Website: home-depot
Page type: cross-sells
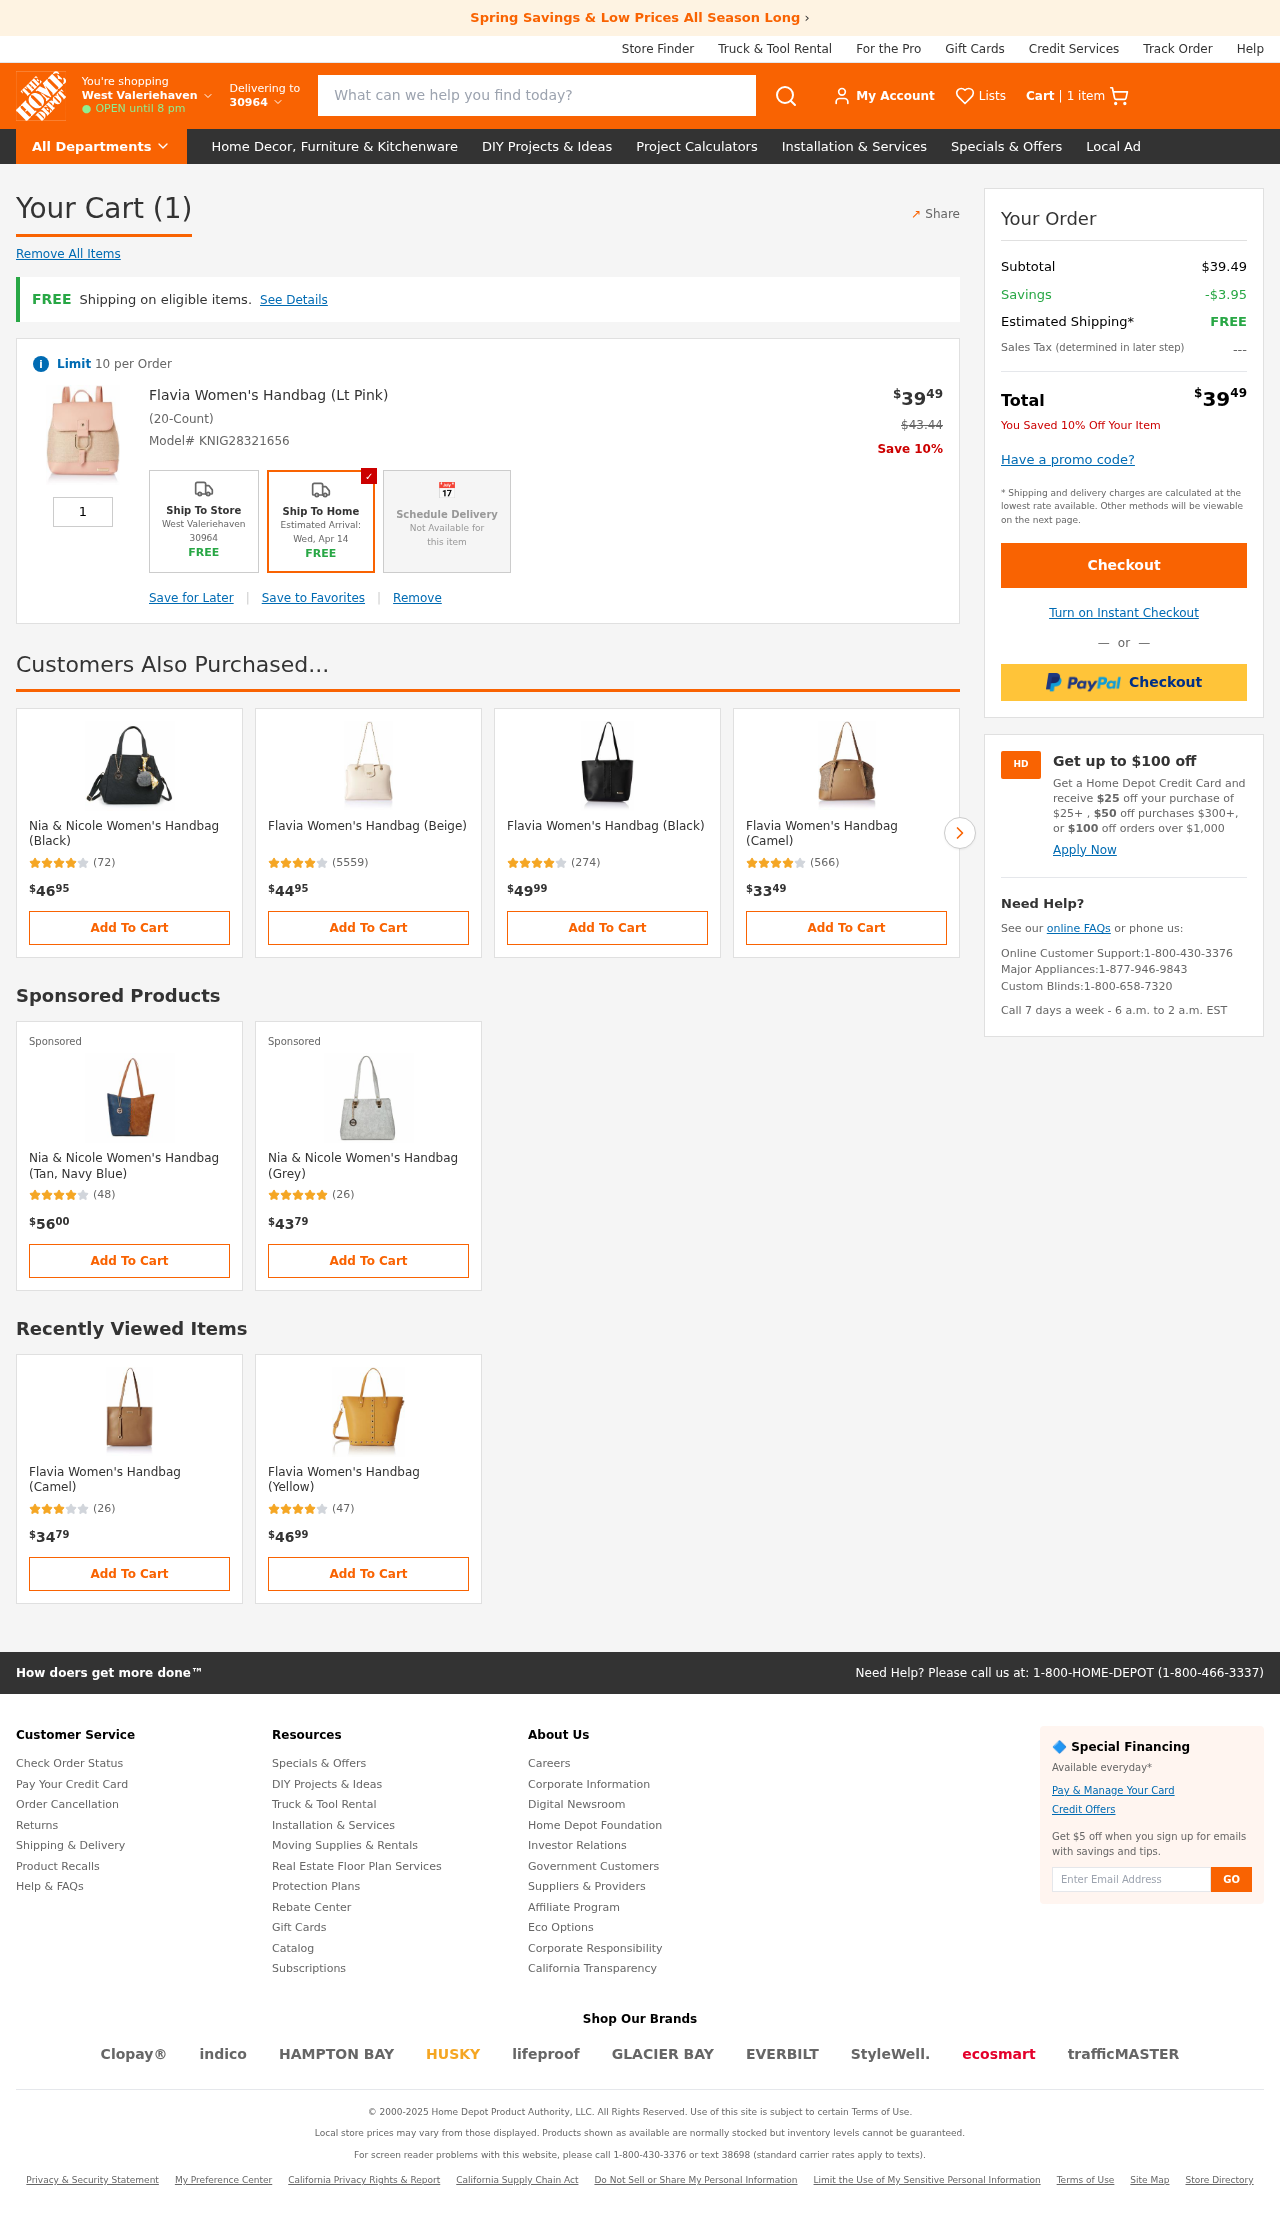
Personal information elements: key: PII_LOCATION1_CITY
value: West Valeriehaven
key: PII_POSTCODE
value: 30964
Product elements: key: PRODUCT1_NAME
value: Flavia Women's Handbag (Lt Pink)
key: PRODUCT1_PRICE
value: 39.49
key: PRODUCT1_QUANTITY
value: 1
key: PRODUCT1_ORIGINAL_PRICE
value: $43.44
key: PRODUCT2_NAME
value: Nia & Nicole Women's Handbag (Black)
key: PRODUCT2_NUM_RATINGS
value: (72)
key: PRODUCT2_PRICE
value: $4695
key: PRODUCT3_NAME
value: Flavia Women's Handbag (Beige)
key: PRODUCT3_NUM_RATINGS
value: (5559)
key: PRODUCT3_PRICE
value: $4495
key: PRODUCT4_NAME
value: Flavia Women's Handbag (Black)
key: PRODUCT4_NUM_RATINGS
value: (274)
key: PRODUCT4_PRICE
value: $4999
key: PRODUCT5_NAME
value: Flavia Women's Handbag (Camel)
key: PRODUCT5_NUM_RATINGS
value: (566)
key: PRODUCT5_PRICE
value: $3349
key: PRODUCT6_NAME
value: Nia & Nicole Women's Handbag (Tan, Navy Blue)
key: PRODUCT6_NUM_RATINGS
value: (48)
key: PRODUCT6_PRICE
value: $5600
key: PRODUCT7_NAME
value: Nia & Nicole Women's Handbag (Grey)
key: PRODUCT7_NUM_RATINGS
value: (26)
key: PRODUCT7_PRICE
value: $4379
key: PRODUCT8_NAME
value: Flavia Women's Handbag (Camel)
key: PRODUCT8_NUM_RATINGS
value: (26)
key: PRODUCT8_PRICE
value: $3479
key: PRODUCT9_NAME
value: Flavia Women's Handbag (Yellow)
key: PRODUCT9_NUM_RATINGS
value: (47)
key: PRODUCT9_PRICE
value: $4699
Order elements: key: ORDER_NUM_ITEMS
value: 1 item
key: ORDER_NUM_ITEMS
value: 1
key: ORDER_SKU
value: Model# KNIG28321656
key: ORDER_SUBTOTAL
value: $39.49
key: ORDER_SAVINGS
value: -$3.95
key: ORDER_TOTAL
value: $3949
Search elements: key: HEADER_SEARCH
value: What can we help you find today?